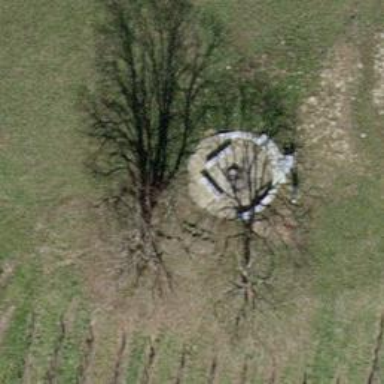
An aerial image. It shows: Bench.